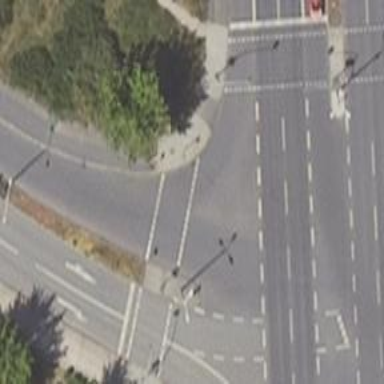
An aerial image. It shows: Road crossing with traffic signals.